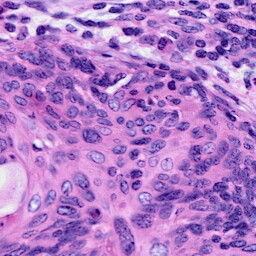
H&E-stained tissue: Cervix